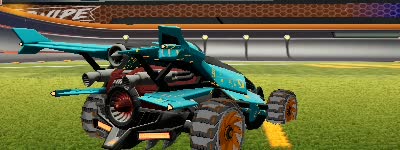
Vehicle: aftershock